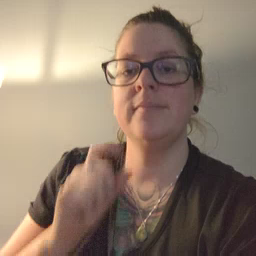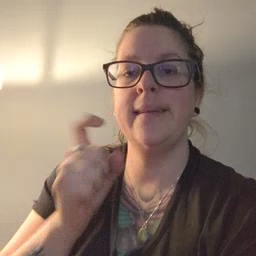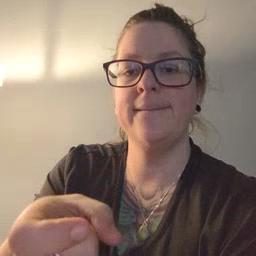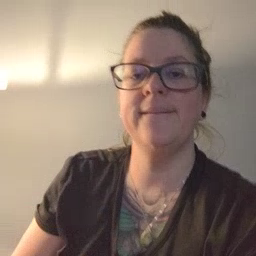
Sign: gift